Question: There is a runtime error which keeps telling me that the name have not been found. Take a look at this error:
'''
Exception in thread "LWJGL Application" com.badlogic.gdx.utils.GdxRuntimeException: java.lang.RuntimeException: Name 'lame' was not found.
at com.badlogic.gdx.backends.lwjgl.LwjglApplication$1.run(LwjglApplication.java:111)
Caused by: java.lang.RuntimeException: Name 'lame' was not found.
at aurelienribon.bodyeditor.BodyEditorLoader.attachFixture(BodyEditorLoader.java:79)
at com.bodapps.shootme.physics.controller.BodyPhysicsSettings.setGoalPostBody(BodyPhysicsSettings.java:32)
at com.bodapps.shootme.view.GameScreen.show(GameScreen.java:273)
at com.badlogic.gdx.Game.setScreen(Game.java:59)
at com.bodapps.shootme.Start.create(Start.java:11)
at com.badlogic.gdx.backends.lwjgl.LwjglApplication.mainLoop(LwjglApplication.java:125)
at com.badlogic.gdx.backends.lwjgl.LwjglApplication$1.run(LwjglApplication.java:108)
'''
This error came from this code. Take a look and see comment on code below.
'''
goalPost1 = wc.getWorld().createBody(def1);
goalPost1.setActive(true);
goalPost1.setGravityScale(0);
goalPostLoader1.attachFixture(goalPost1, "lame", fixtures1, 5); // --> Under the same JSON filenamename and added and updated this name "lame." However, this is where it stops here.
goalPost2 = wc.getWorld().createBody(def2);
goalPost2.setActive(true);
goalPost2.setGravityScale(0);
goalPostLoader2.attachFixture(goalPost2, "soccer ball", fixtures2, 5); // --> This name, also in the same JSON filename. Even it has a space, it should be worked too.
'''
The JSON filename "ball physics.json" and this is where I took it from the engine.

Here's the code from the JSON file.
'''
{
"rigidBodies":
[
{
"name":"soccer ball",
"imagePath":"../images/soccer ball.png",
"origin":{"x":0,"y":0},"polygons":[],
"circles":[{"cx":0.5,"cy":0.5,"r":0.4756574332714081}],
"shapes":[{"type":"CIRCLE","vertices":[{"x":0.5,"y":0.5},{"x":0.5250000357627869,"y":0.02500000037252903}]}]
},
{
"name":"lame",
"imagePath":null,
"origin":{"x":0,"y":0},
"polygons":[[{"x":0.625,"y":0.05000000074505806},{"x":0.625,"y":0.949999988079071},{"x":0.3499999940395355,"y":0.949999988079071},{"x":0.3499999940395355,"y":0.05000000074505806}]],
"circles":[],
"shapes":[{"type":"POLYGON","vertices":[{"x":0.3499999940395355,"y":0.05000000074505806},{"x":0.3499999940395355,"y":0.949999988079071},{"x":0.625,"y":0.949999988079071},{"x":0.625,"y":0.05000000074505806}]}]
}
],
"dynamicObjects":[]
}
'''
I registered the name "" after editing from the Physics Body Editor that saves as JSON file. Unfortunatelly, the programming software cheats on me even if I'm correct. Please, help me fix it as soon as possible.
I wonder if the assets in the Desktop starter project folder matches with or it has the same and directory with the Android starter project folder? If that case, does the updating files added in the assets folder in project folder (Android starter) automatically updates in the Desktop starter project folder or not?
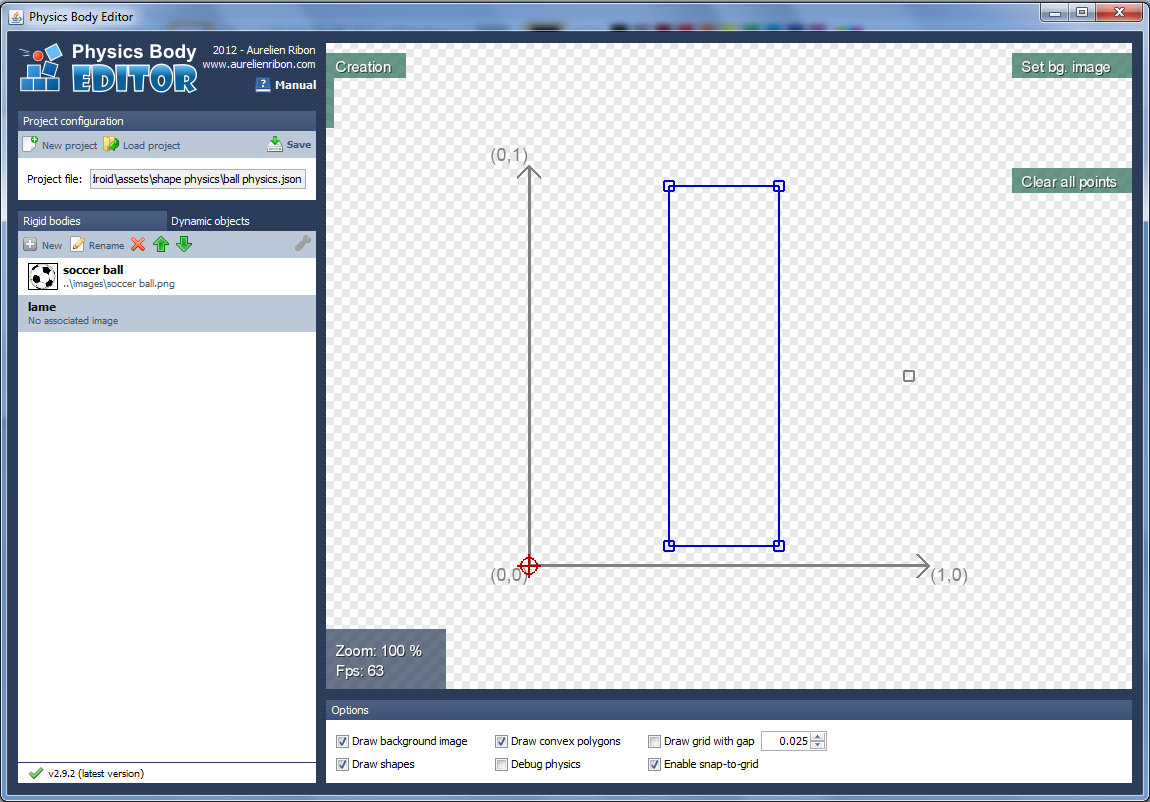
Answer: Due to the problem in updating at the Desktop starter project folder, the image files and JSON file was ! In case of this problem, I have to manually copy it. It's the only best thing I could ever do. From the Android assets folder, select the specified file and directory (folder) and copy it to the assets folder in Desktop. Make sure that the directory and filename is correct.